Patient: sex F, age 62
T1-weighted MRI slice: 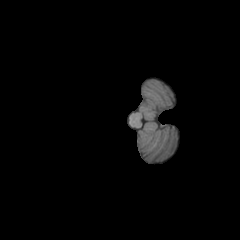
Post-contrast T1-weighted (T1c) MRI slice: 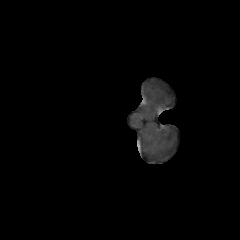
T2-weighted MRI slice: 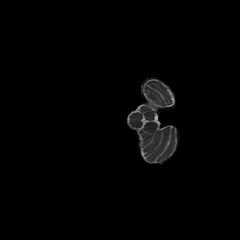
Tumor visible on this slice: no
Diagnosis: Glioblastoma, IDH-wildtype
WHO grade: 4